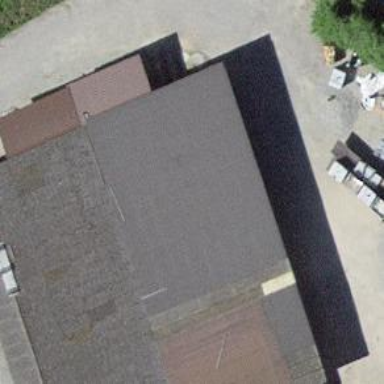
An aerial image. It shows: Rural barn.